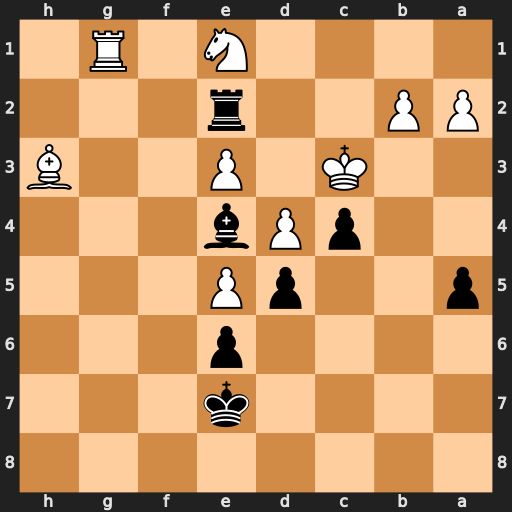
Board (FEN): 8/4k3/4p3/p2pP3/2pPb3/2K1P2B/PP2r3/4N1R1
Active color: b
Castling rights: -
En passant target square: -
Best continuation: Rxe3+ Kd2 Rxh3